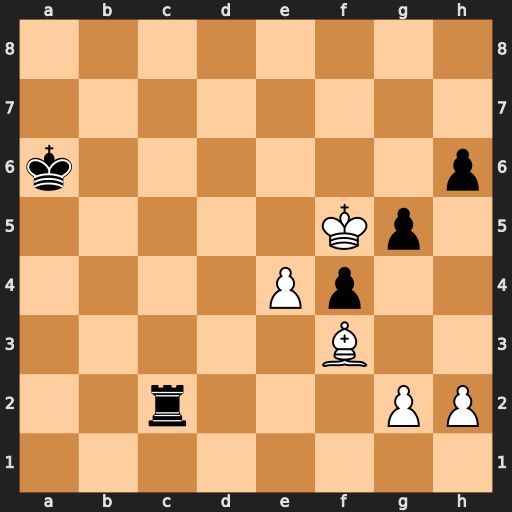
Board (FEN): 8/8/k6p/5Kp1/4Pp2/5B2/2r3PP/8
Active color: w
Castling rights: -
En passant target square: -
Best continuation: e5 g4 Bxg4 Rxg2 e6